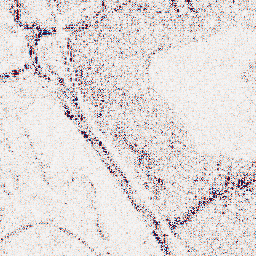
Category: wavelet
Decomposition family: wavelet_dwt
Decomposition parameters: wavelet: sym4
level: 1
Upsampling method: quartic
Upsampling parameters: scale: 2
Upsampling scale: 2